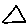
Label: triangle